Field crop: maize
Growth stage: 2
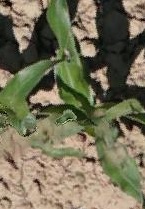
Species: maize